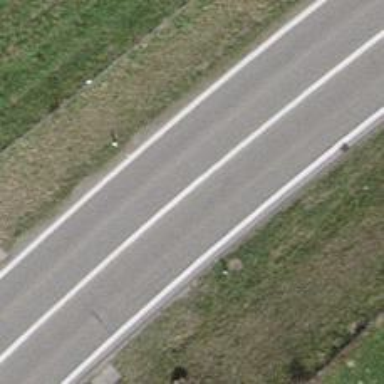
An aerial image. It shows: Trunk highway with asphalt surface and no sidewalk. It is motorroad.